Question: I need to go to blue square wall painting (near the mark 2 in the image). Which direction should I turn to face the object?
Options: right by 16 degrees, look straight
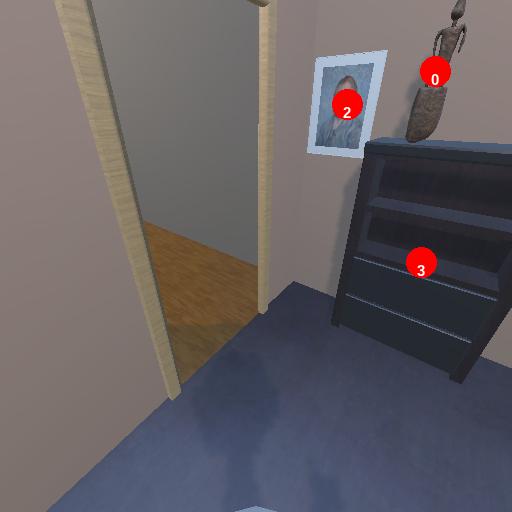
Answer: right by 16 degrees